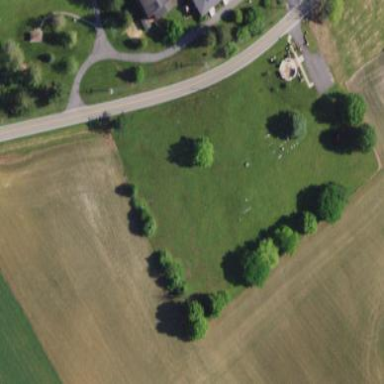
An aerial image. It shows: Cemetery.